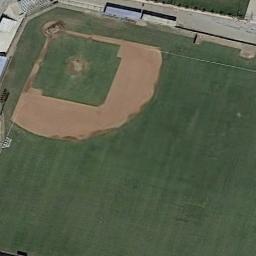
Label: baseball_diamond